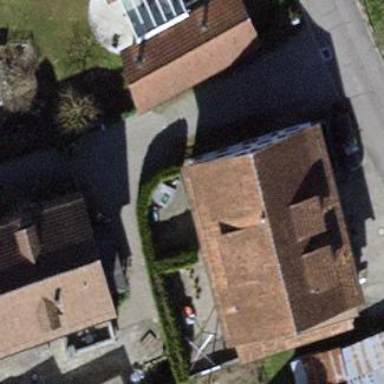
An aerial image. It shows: Gabled roof house.